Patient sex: M
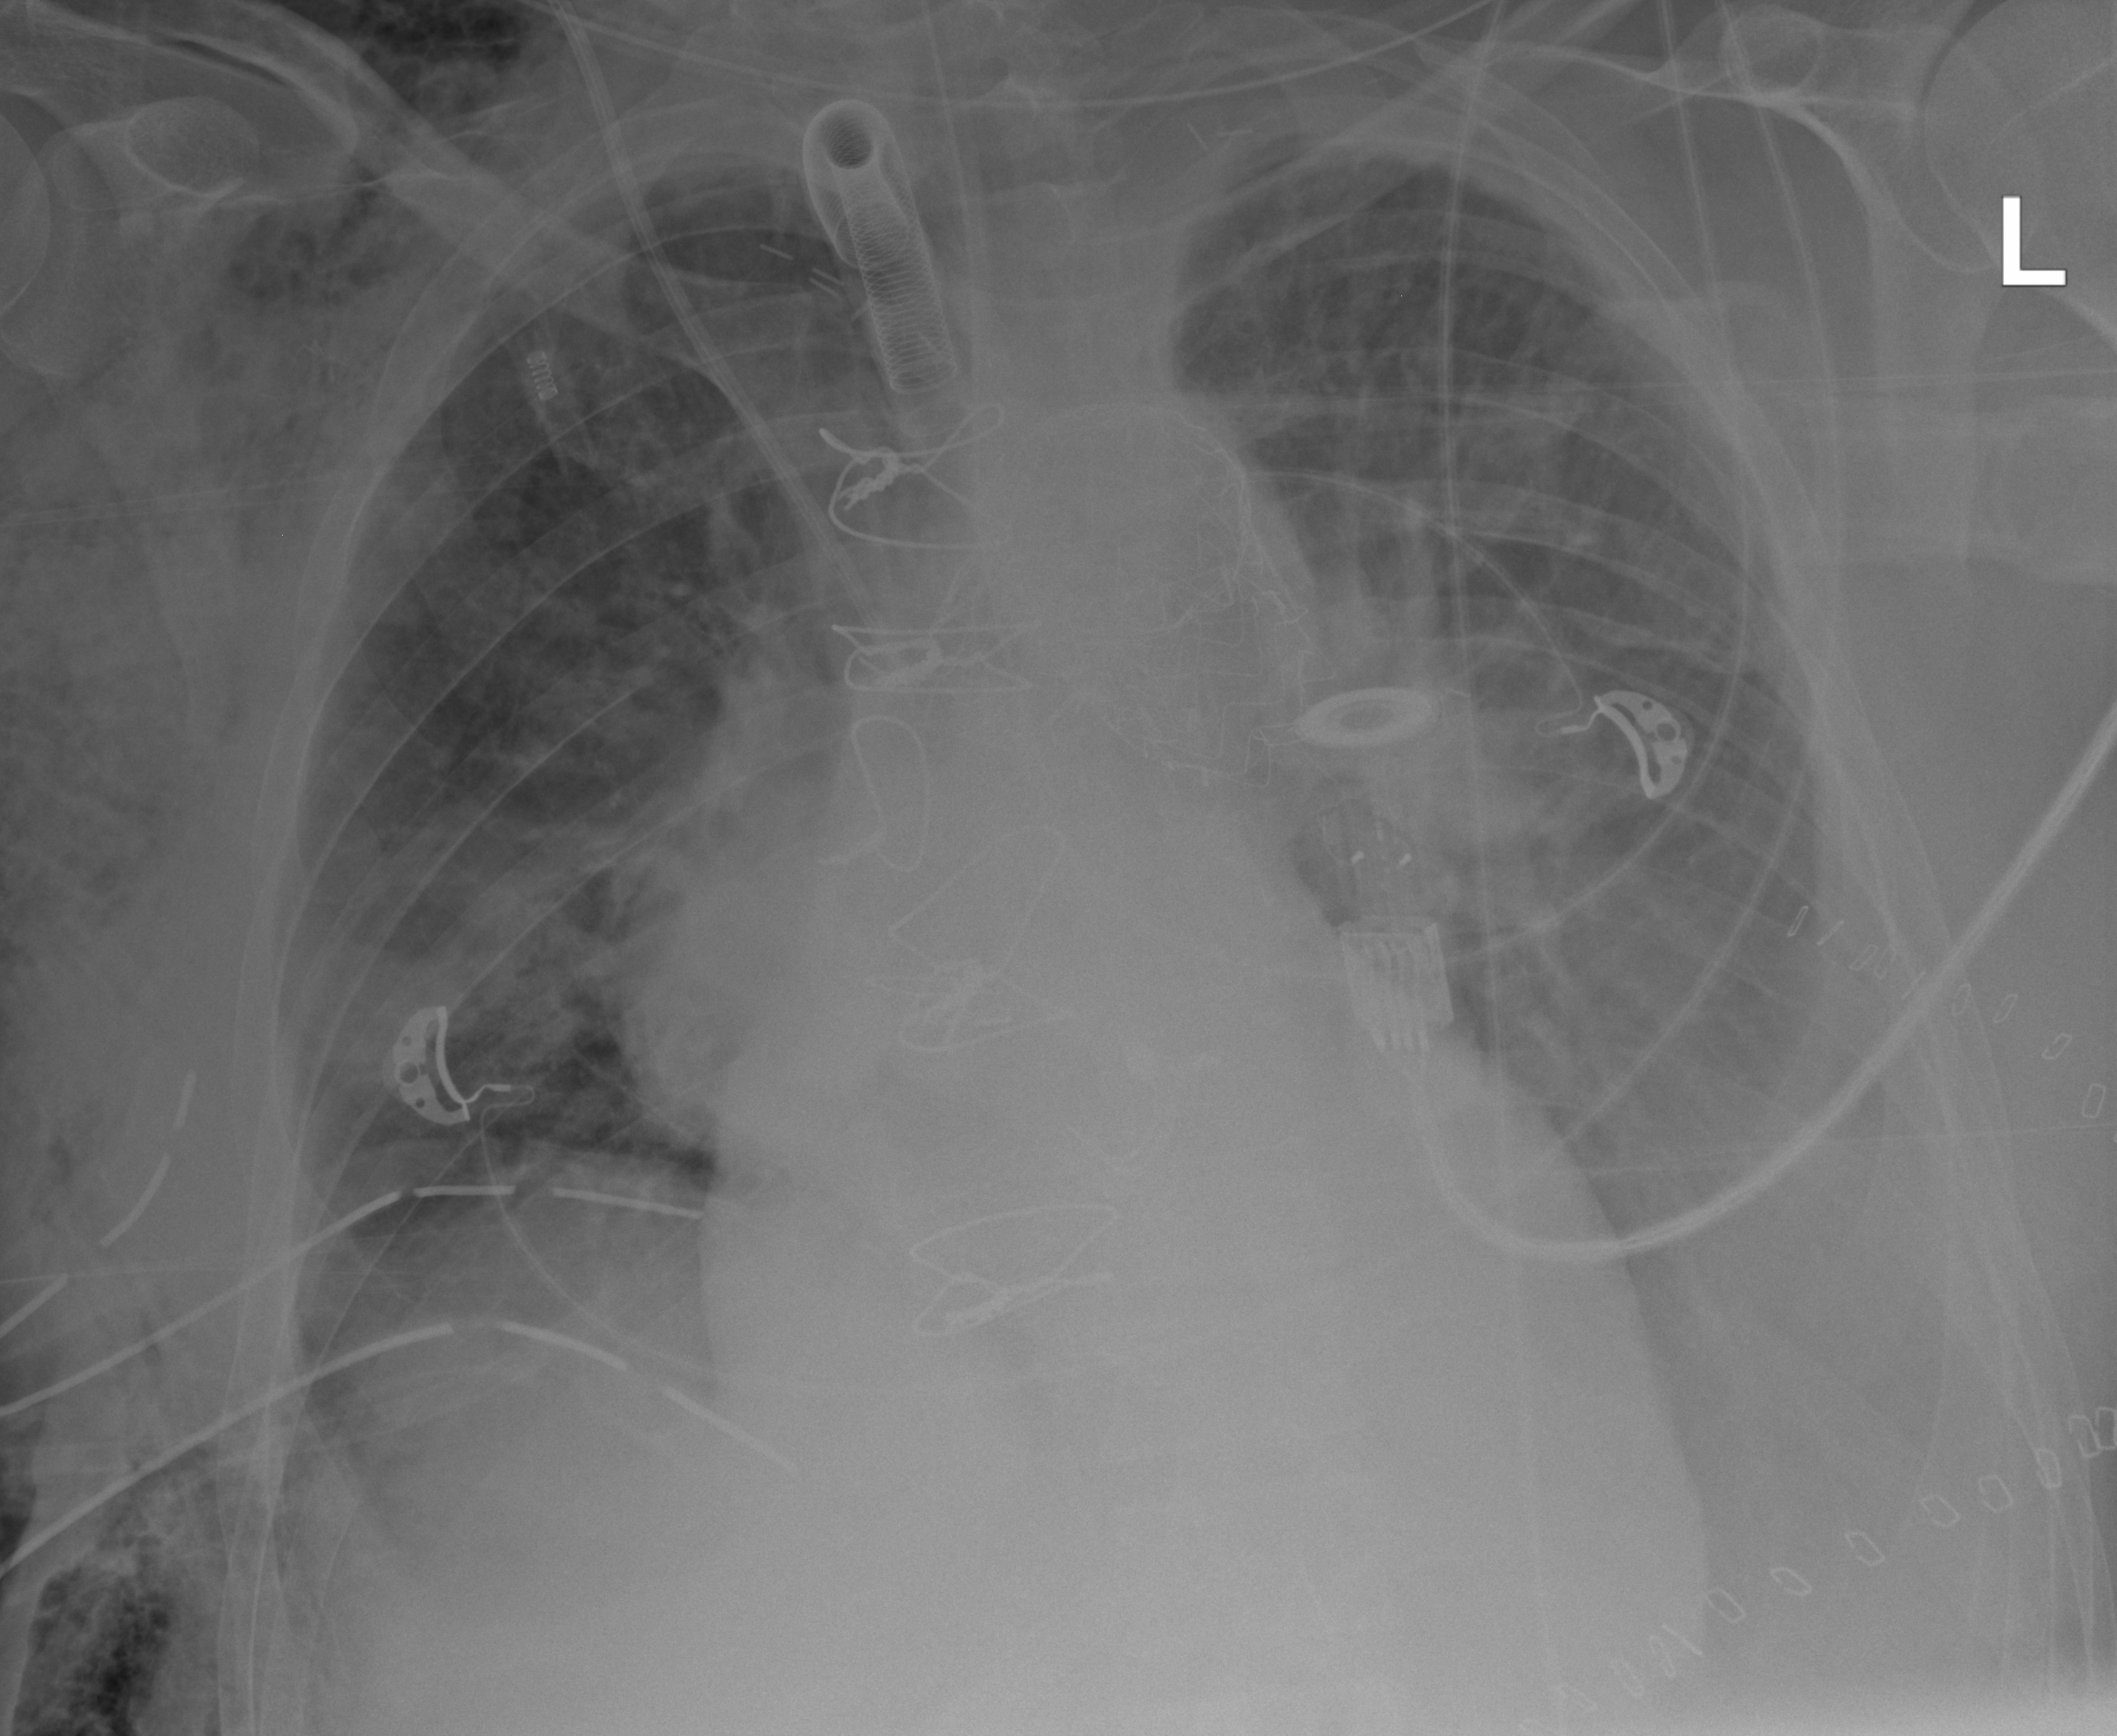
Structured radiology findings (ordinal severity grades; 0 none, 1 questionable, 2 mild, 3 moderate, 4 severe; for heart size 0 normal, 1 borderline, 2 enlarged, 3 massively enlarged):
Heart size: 1
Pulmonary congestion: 2
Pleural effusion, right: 2
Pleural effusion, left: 3
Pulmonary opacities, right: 2
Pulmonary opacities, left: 2
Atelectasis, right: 2
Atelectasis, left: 2